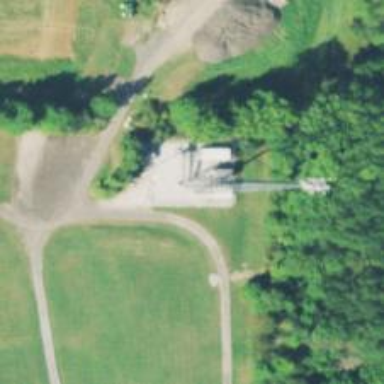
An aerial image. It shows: Mast structure.